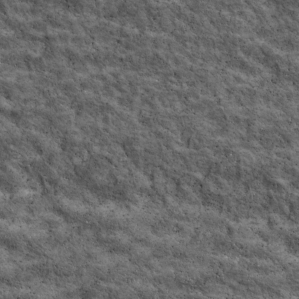
Label: non_frost